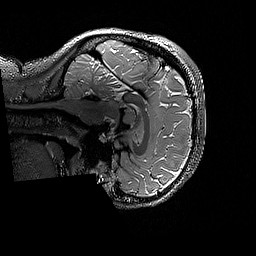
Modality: T2w
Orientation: sagittal
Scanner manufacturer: siemens
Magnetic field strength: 3 T
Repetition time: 3.2 s
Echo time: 0.428 s